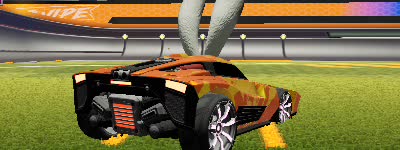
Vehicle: breakout